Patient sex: M
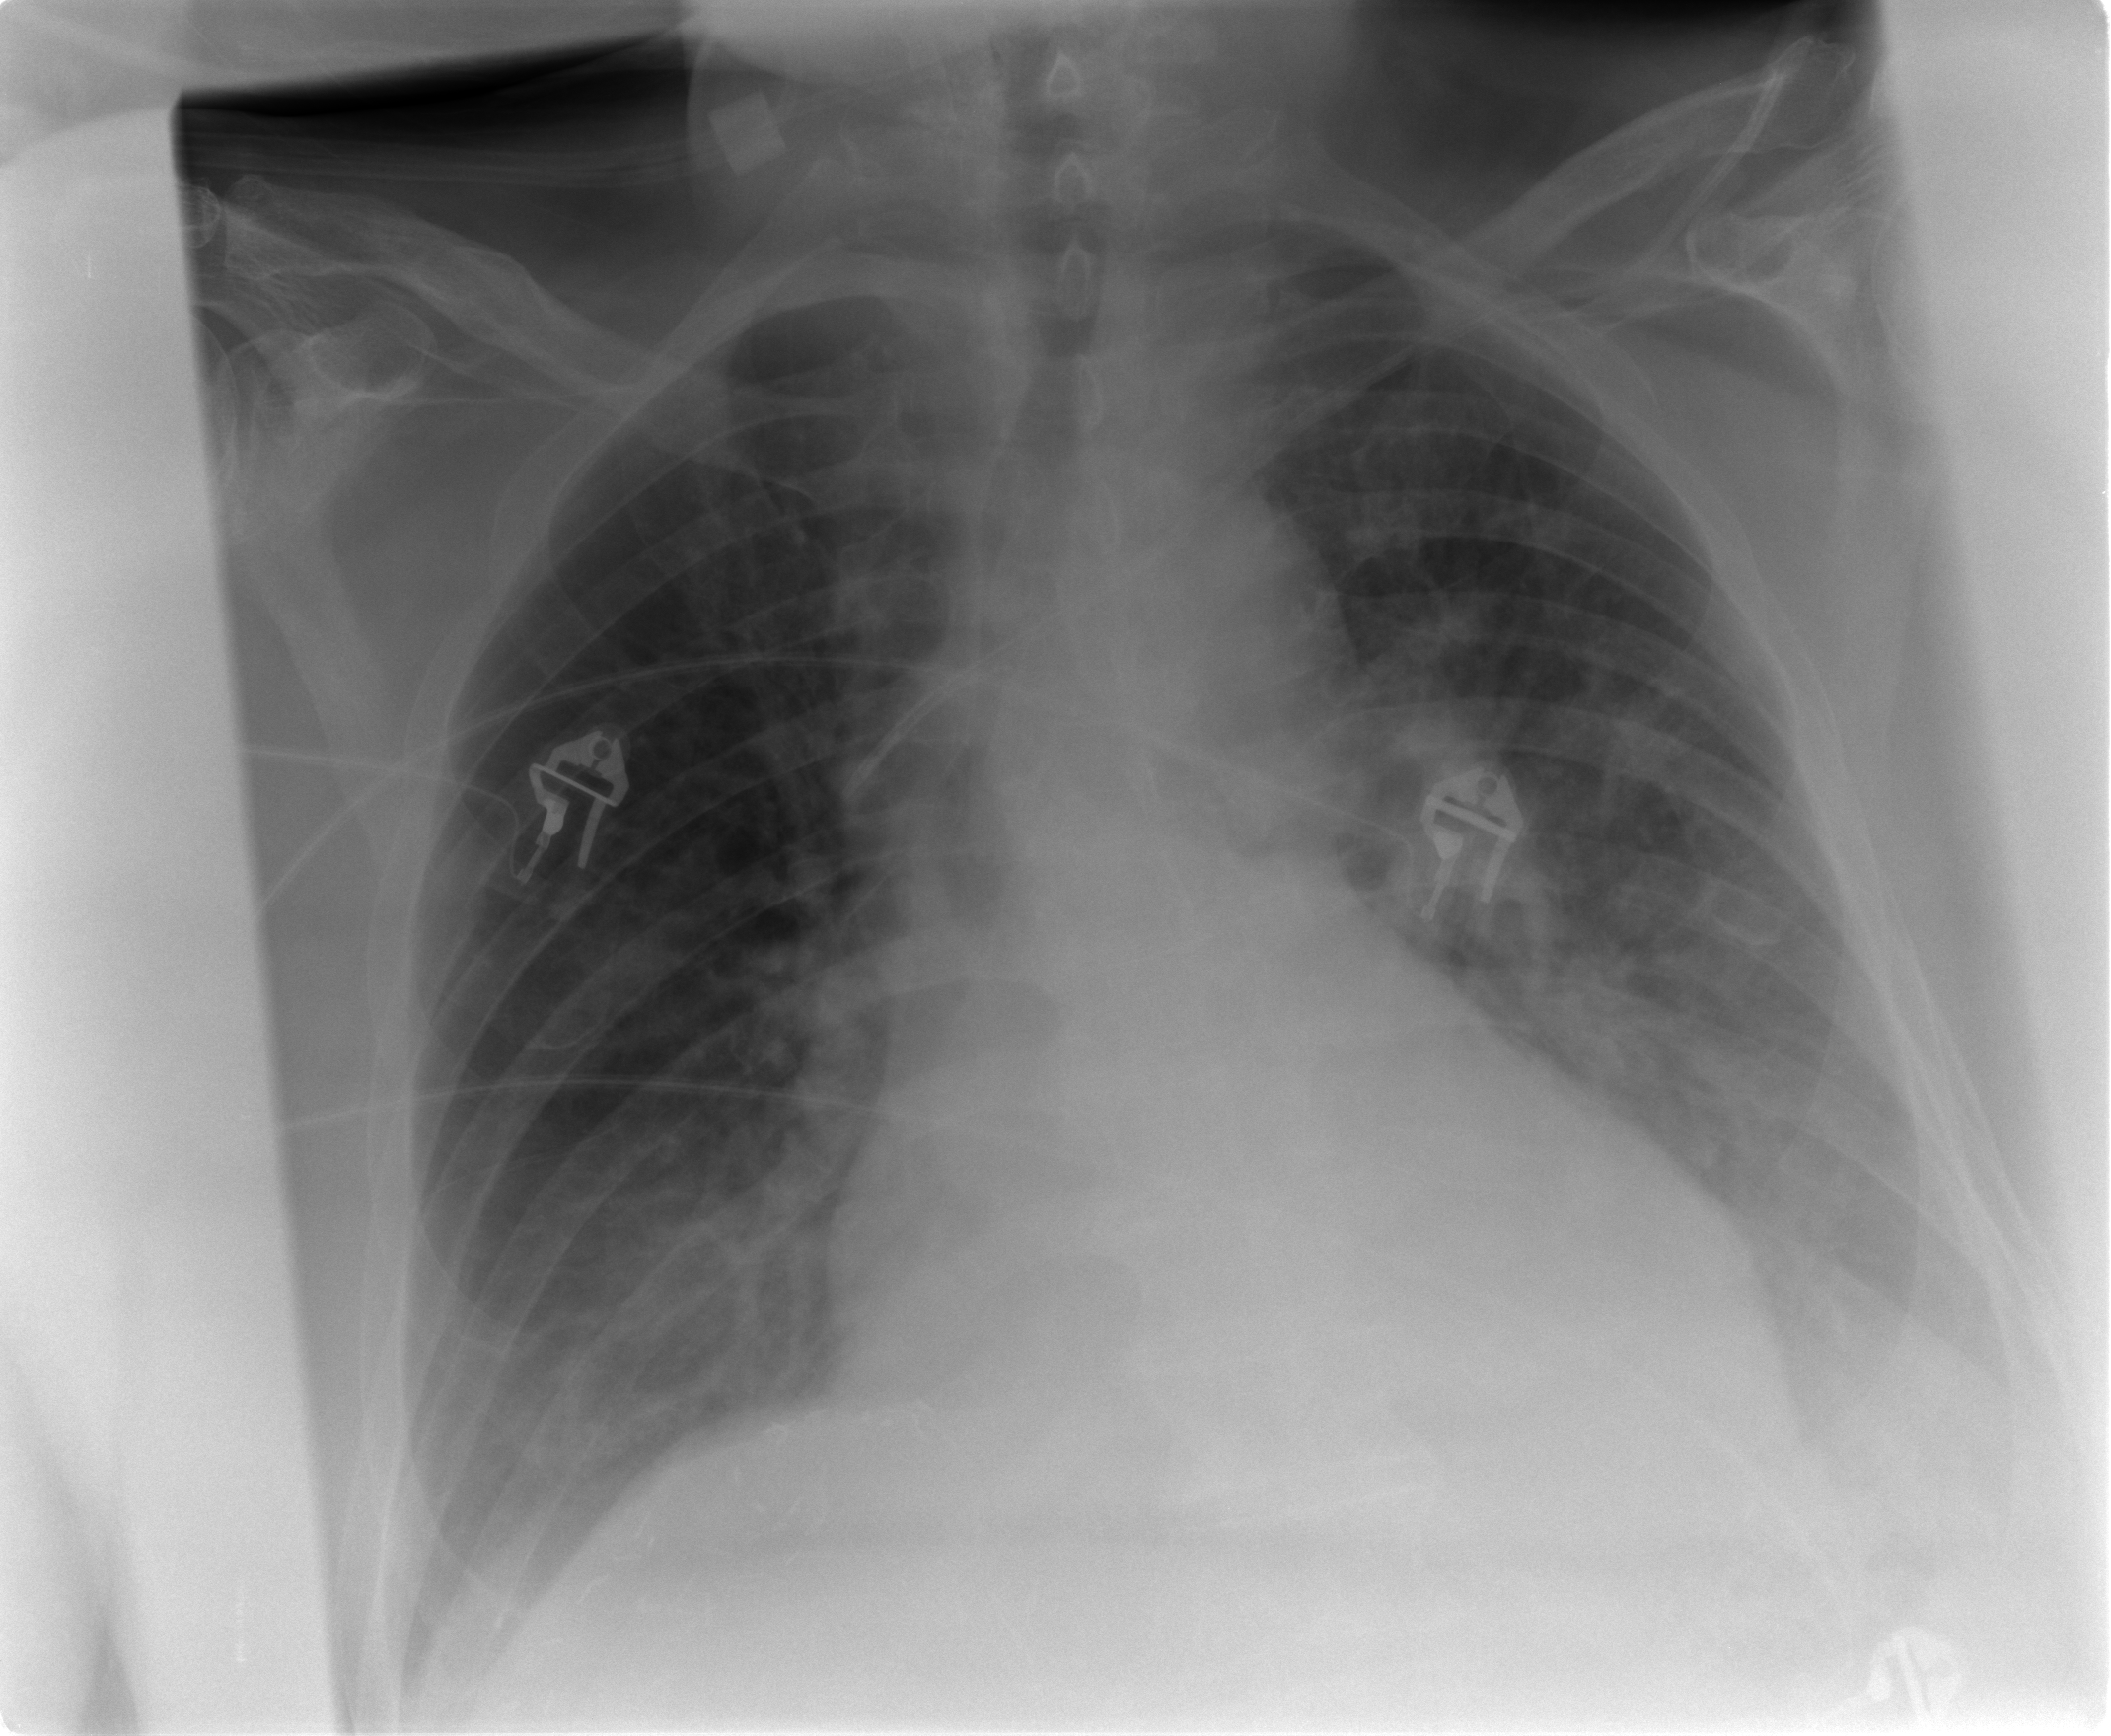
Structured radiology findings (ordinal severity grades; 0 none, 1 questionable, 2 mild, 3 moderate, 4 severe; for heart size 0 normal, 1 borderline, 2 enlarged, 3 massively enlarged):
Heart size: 0
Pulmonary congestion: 2
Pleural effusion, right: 1
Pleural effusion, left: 2
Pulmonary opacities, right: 0
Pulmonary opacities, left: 0
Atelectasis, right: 2
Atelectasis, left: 2